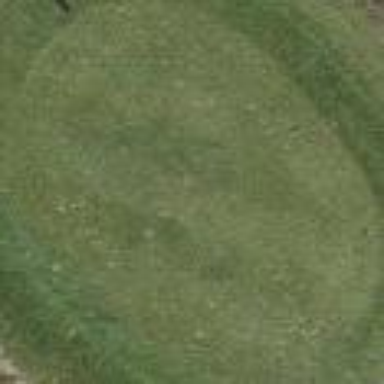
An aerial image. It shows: Golf tee.